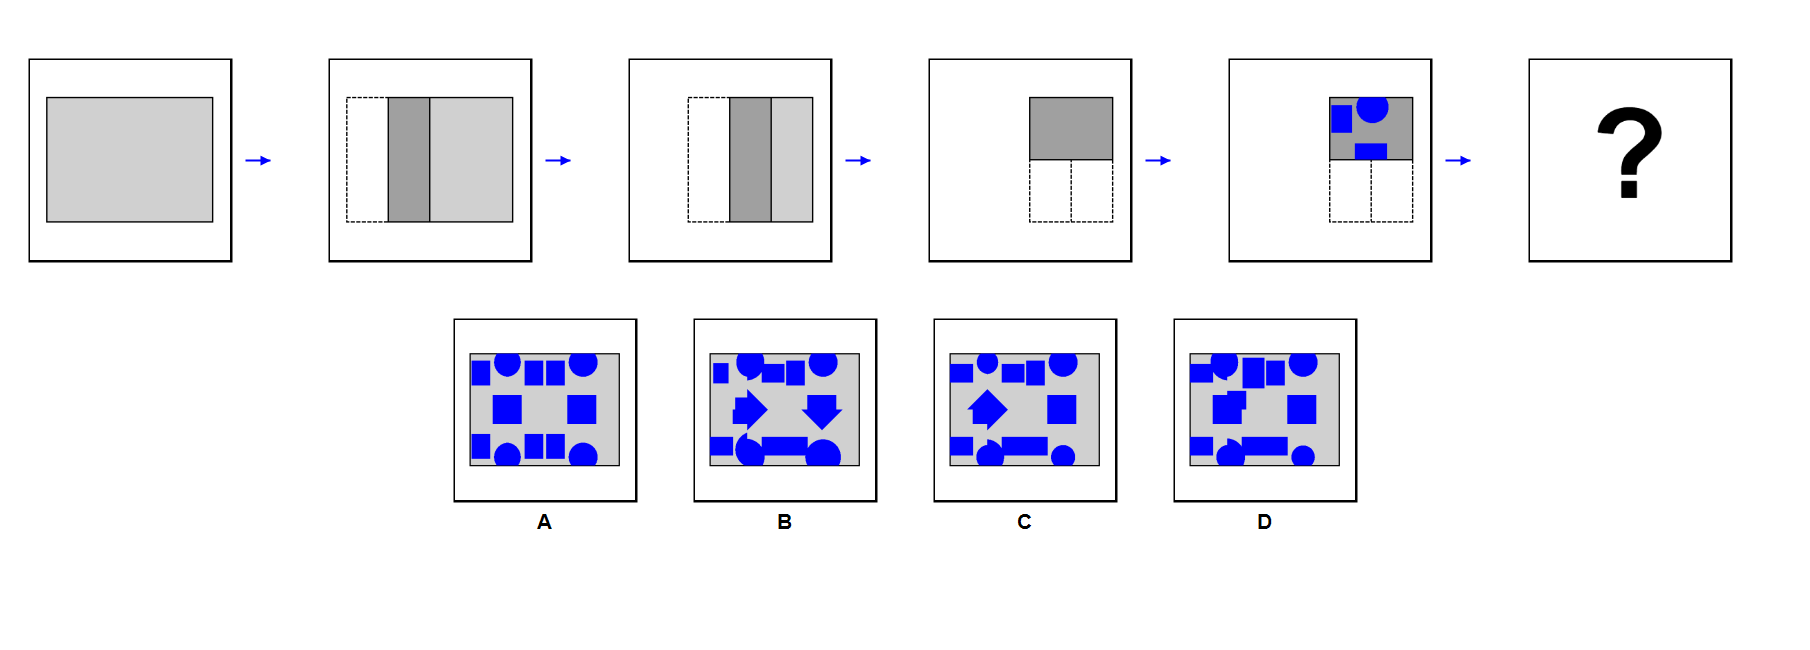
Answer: A